Field crop: tomato
Growth stage: 2
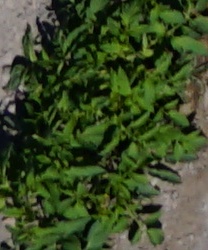
Species: tomato